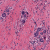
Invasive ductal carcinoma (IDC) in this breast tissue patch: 1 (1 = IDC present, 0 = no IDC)